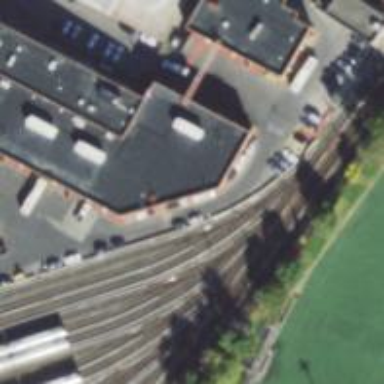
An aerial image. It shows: Yard area with electrified rail on top.